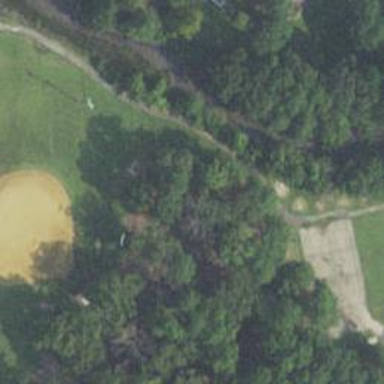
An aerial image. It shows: Disc golf basket.